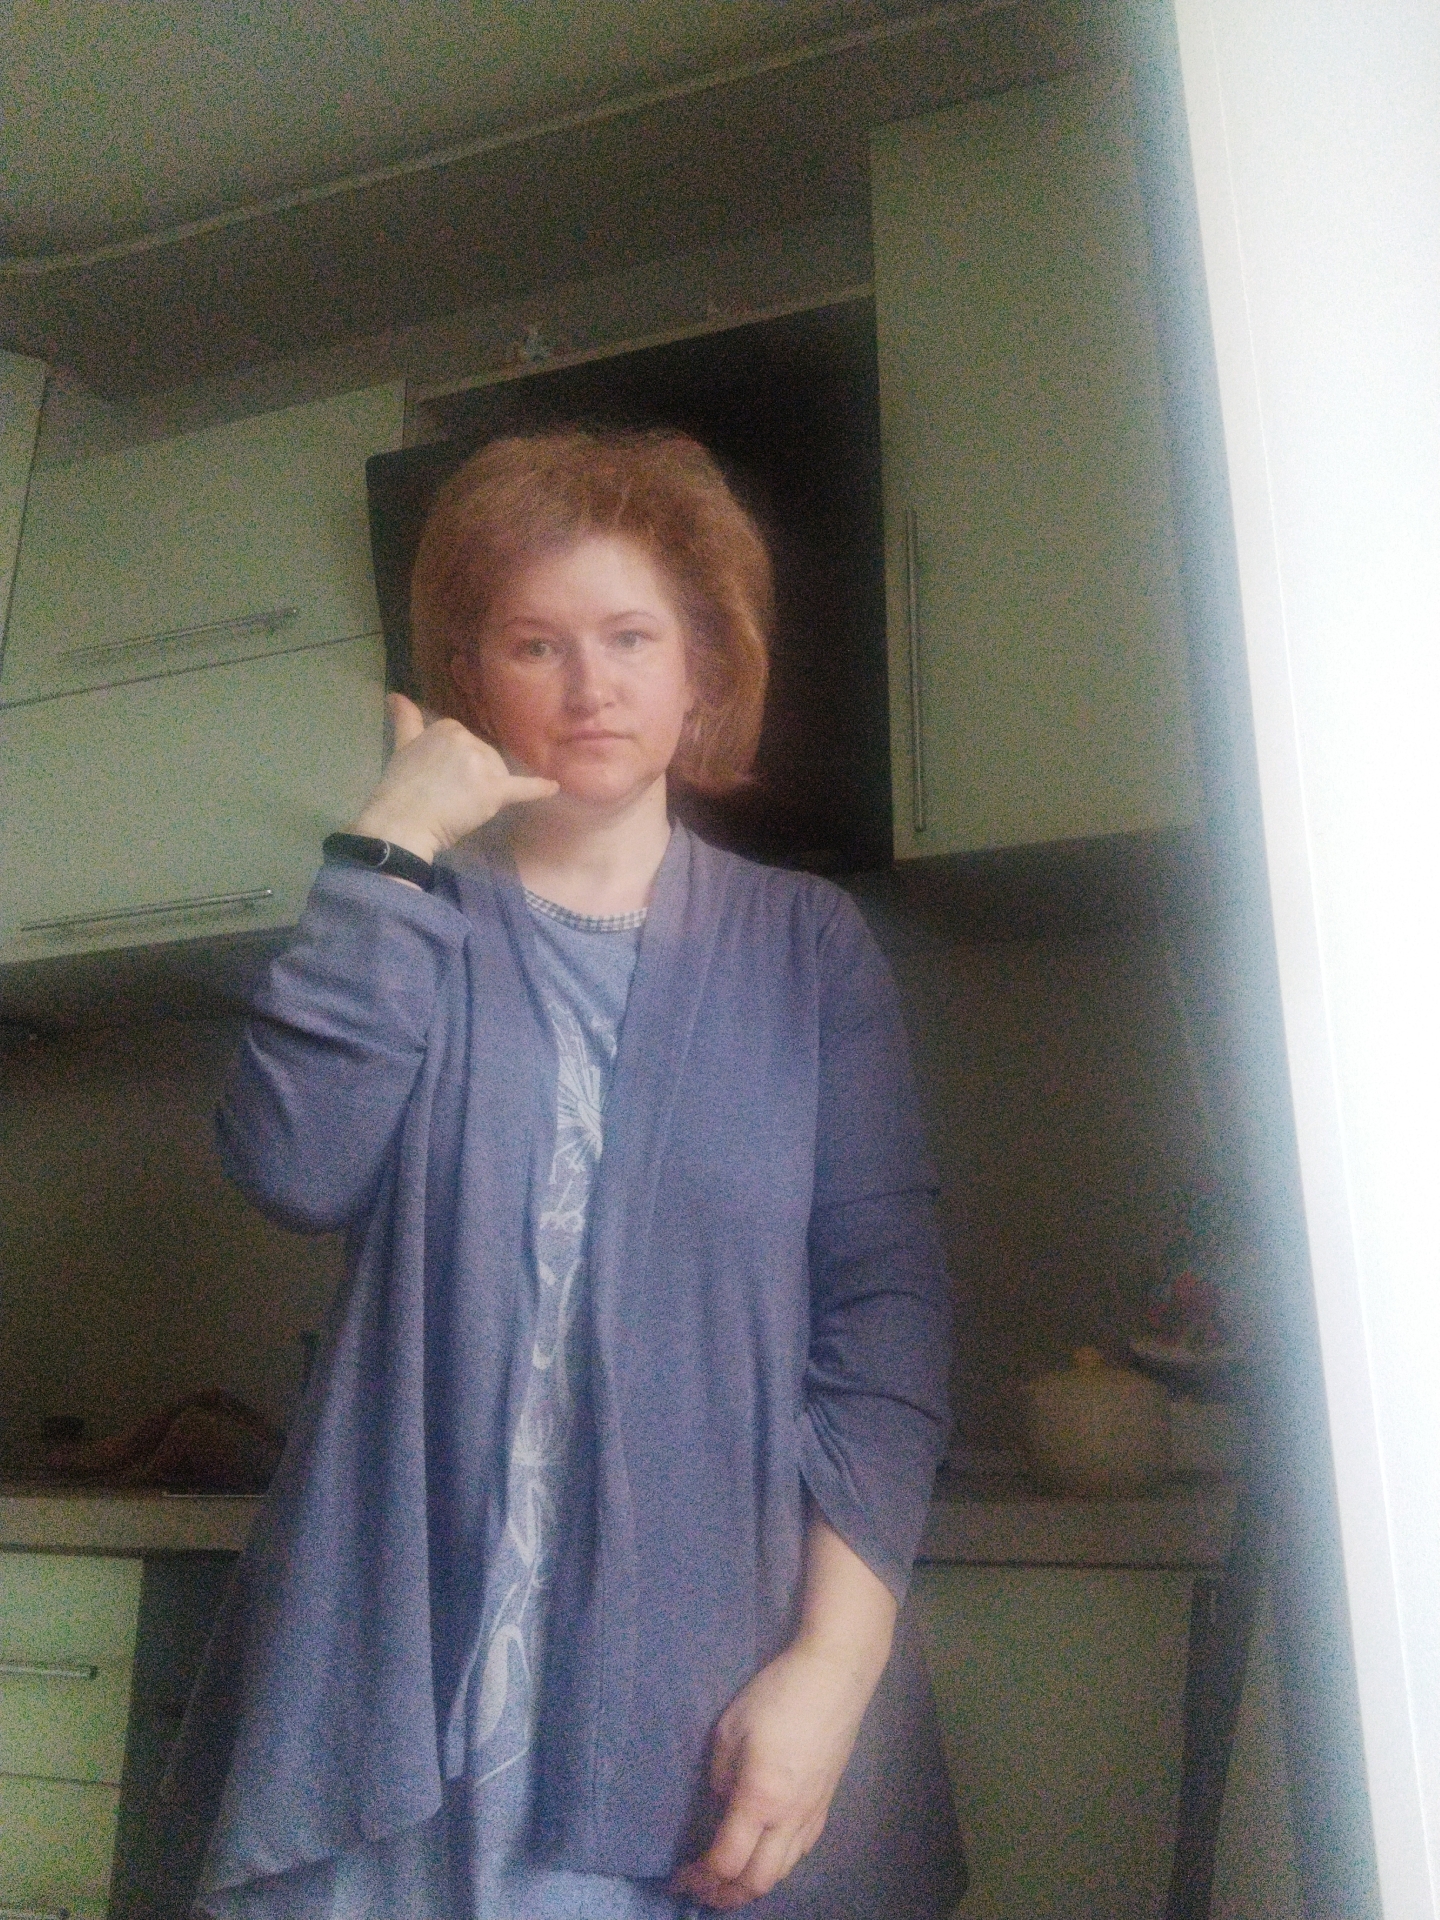
Label: noise